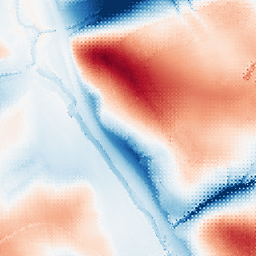
Category: classical
Decomposition family: gaussian_anisotropic
Decomposition parameters: sigma_x: 5
sigma_y: 50
Upsampling method: regularized
Upsampling parameters: scale: 2
lambda_reg: 0.1
Upsampling scale: 2